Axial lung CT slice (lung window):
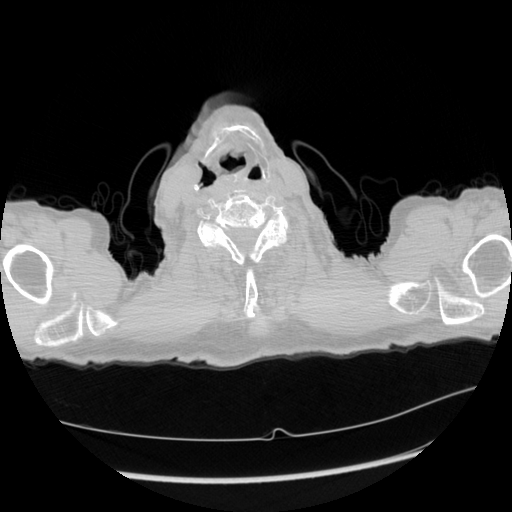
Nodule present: no